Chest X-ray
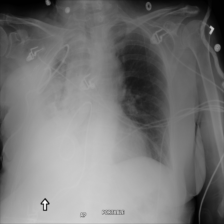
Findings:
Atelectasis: positive
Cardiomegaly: negative
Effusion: negative
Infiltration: positive
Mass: negative
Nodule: negative
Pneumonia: negative
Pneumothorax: negative
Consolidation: negative
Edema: negative
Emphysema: negative
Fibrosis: negative
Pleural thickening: negative
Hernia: negative